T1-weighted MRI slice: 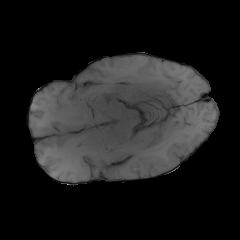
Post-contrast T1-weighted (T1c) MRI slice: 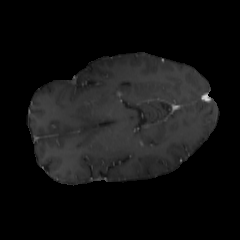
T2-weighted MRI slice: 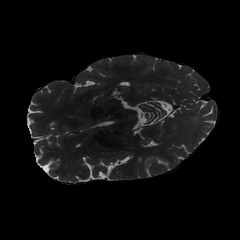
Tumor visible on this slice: no